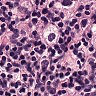
Metastatic tissue present: yes